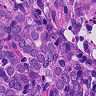
Metastatic tissue present: yes